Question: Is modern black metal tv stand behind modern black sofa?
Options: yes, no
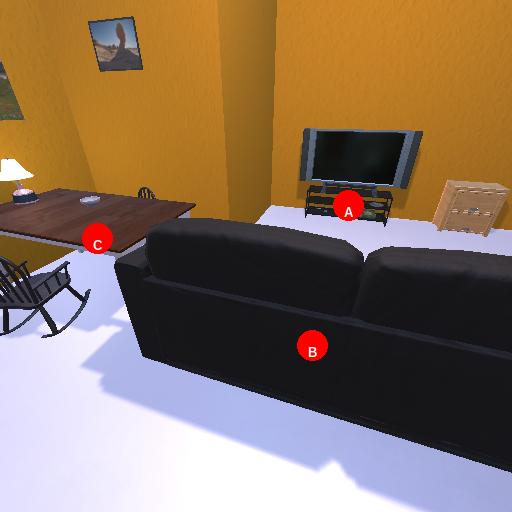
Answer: yes